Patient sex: F
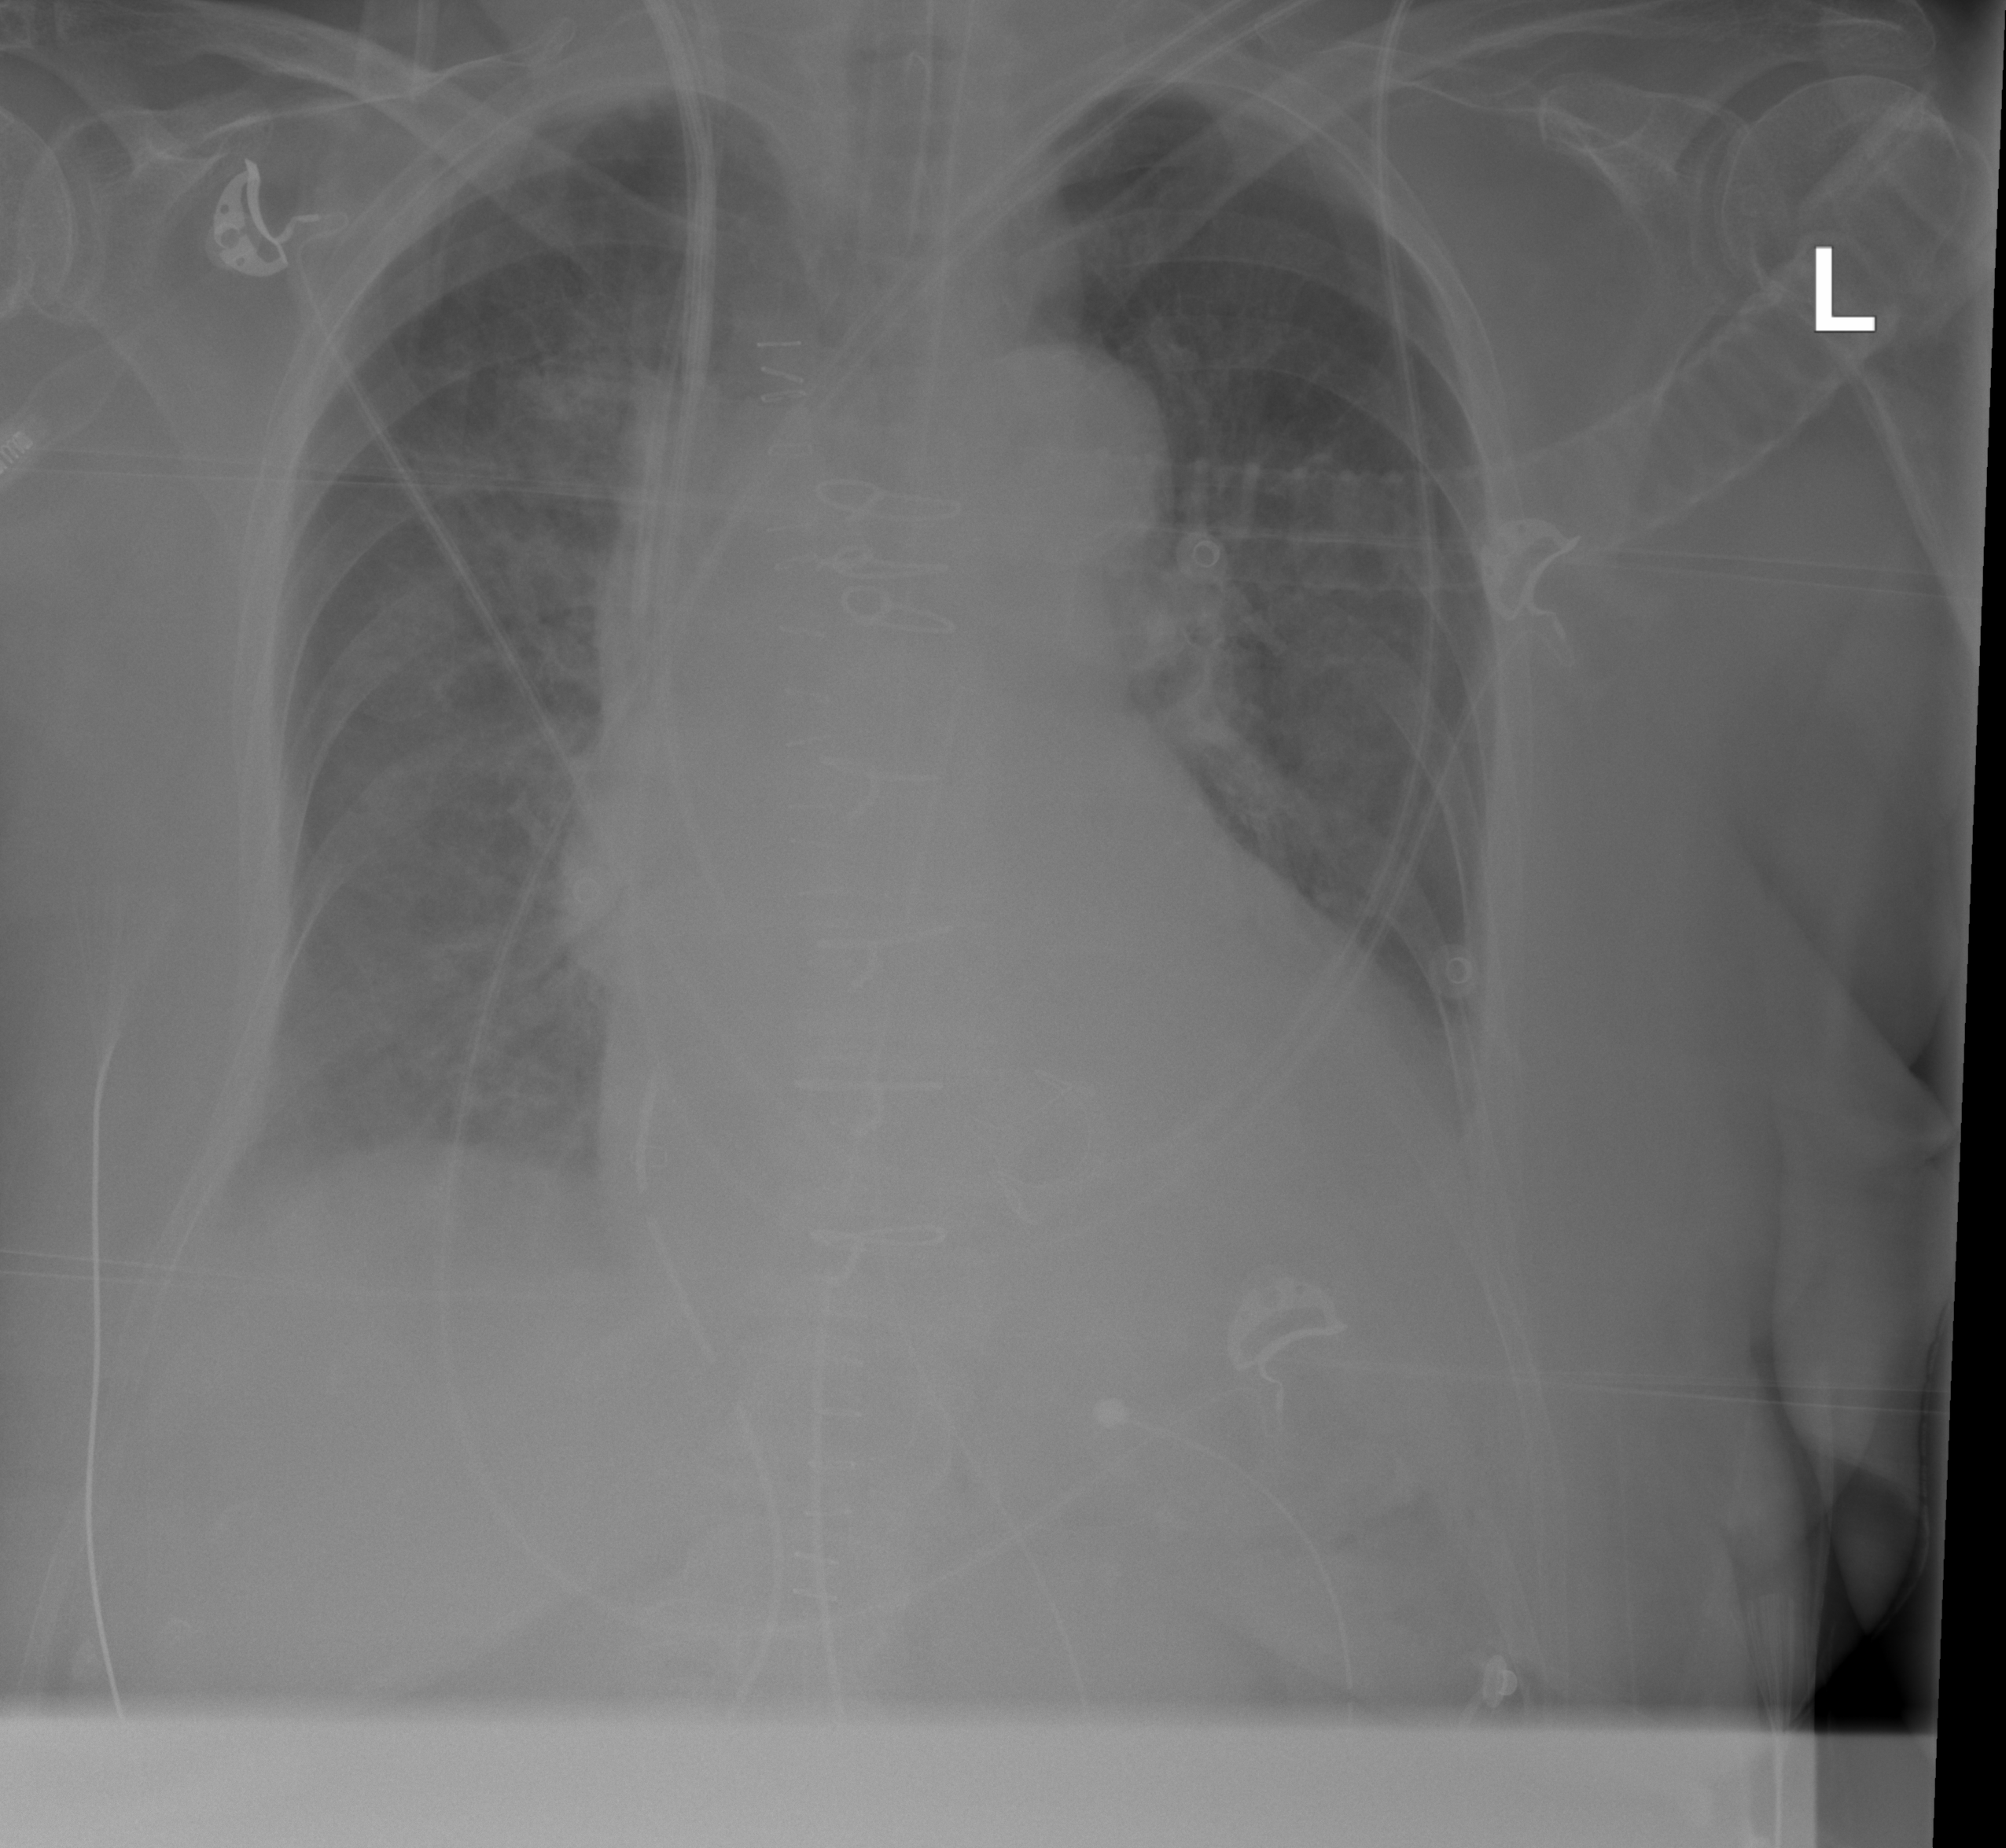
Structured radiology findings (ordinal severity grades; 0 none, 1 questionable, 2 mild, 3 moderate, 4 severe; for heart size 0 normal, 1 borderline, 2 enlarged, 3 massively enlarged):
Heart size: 2
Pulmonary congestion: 0
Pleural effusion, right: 0
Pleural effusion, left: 2
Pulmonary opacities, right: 0
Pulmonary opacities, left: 0
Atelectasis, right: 2
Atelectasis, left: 2